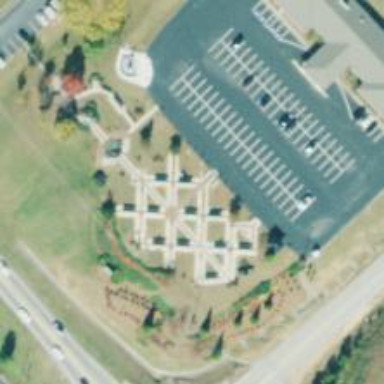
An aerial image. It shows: Historic memorial.